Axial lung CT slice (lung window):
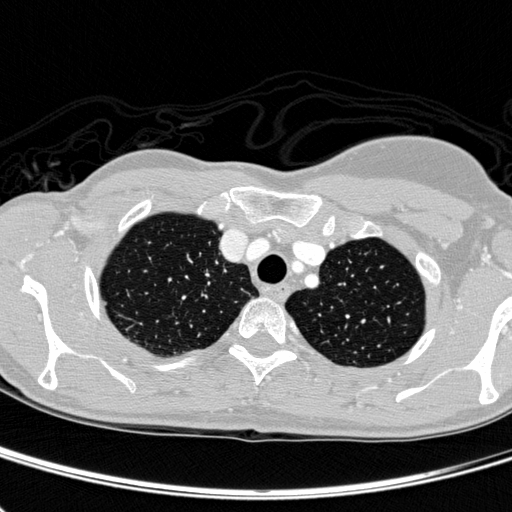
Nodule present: no